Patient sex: M
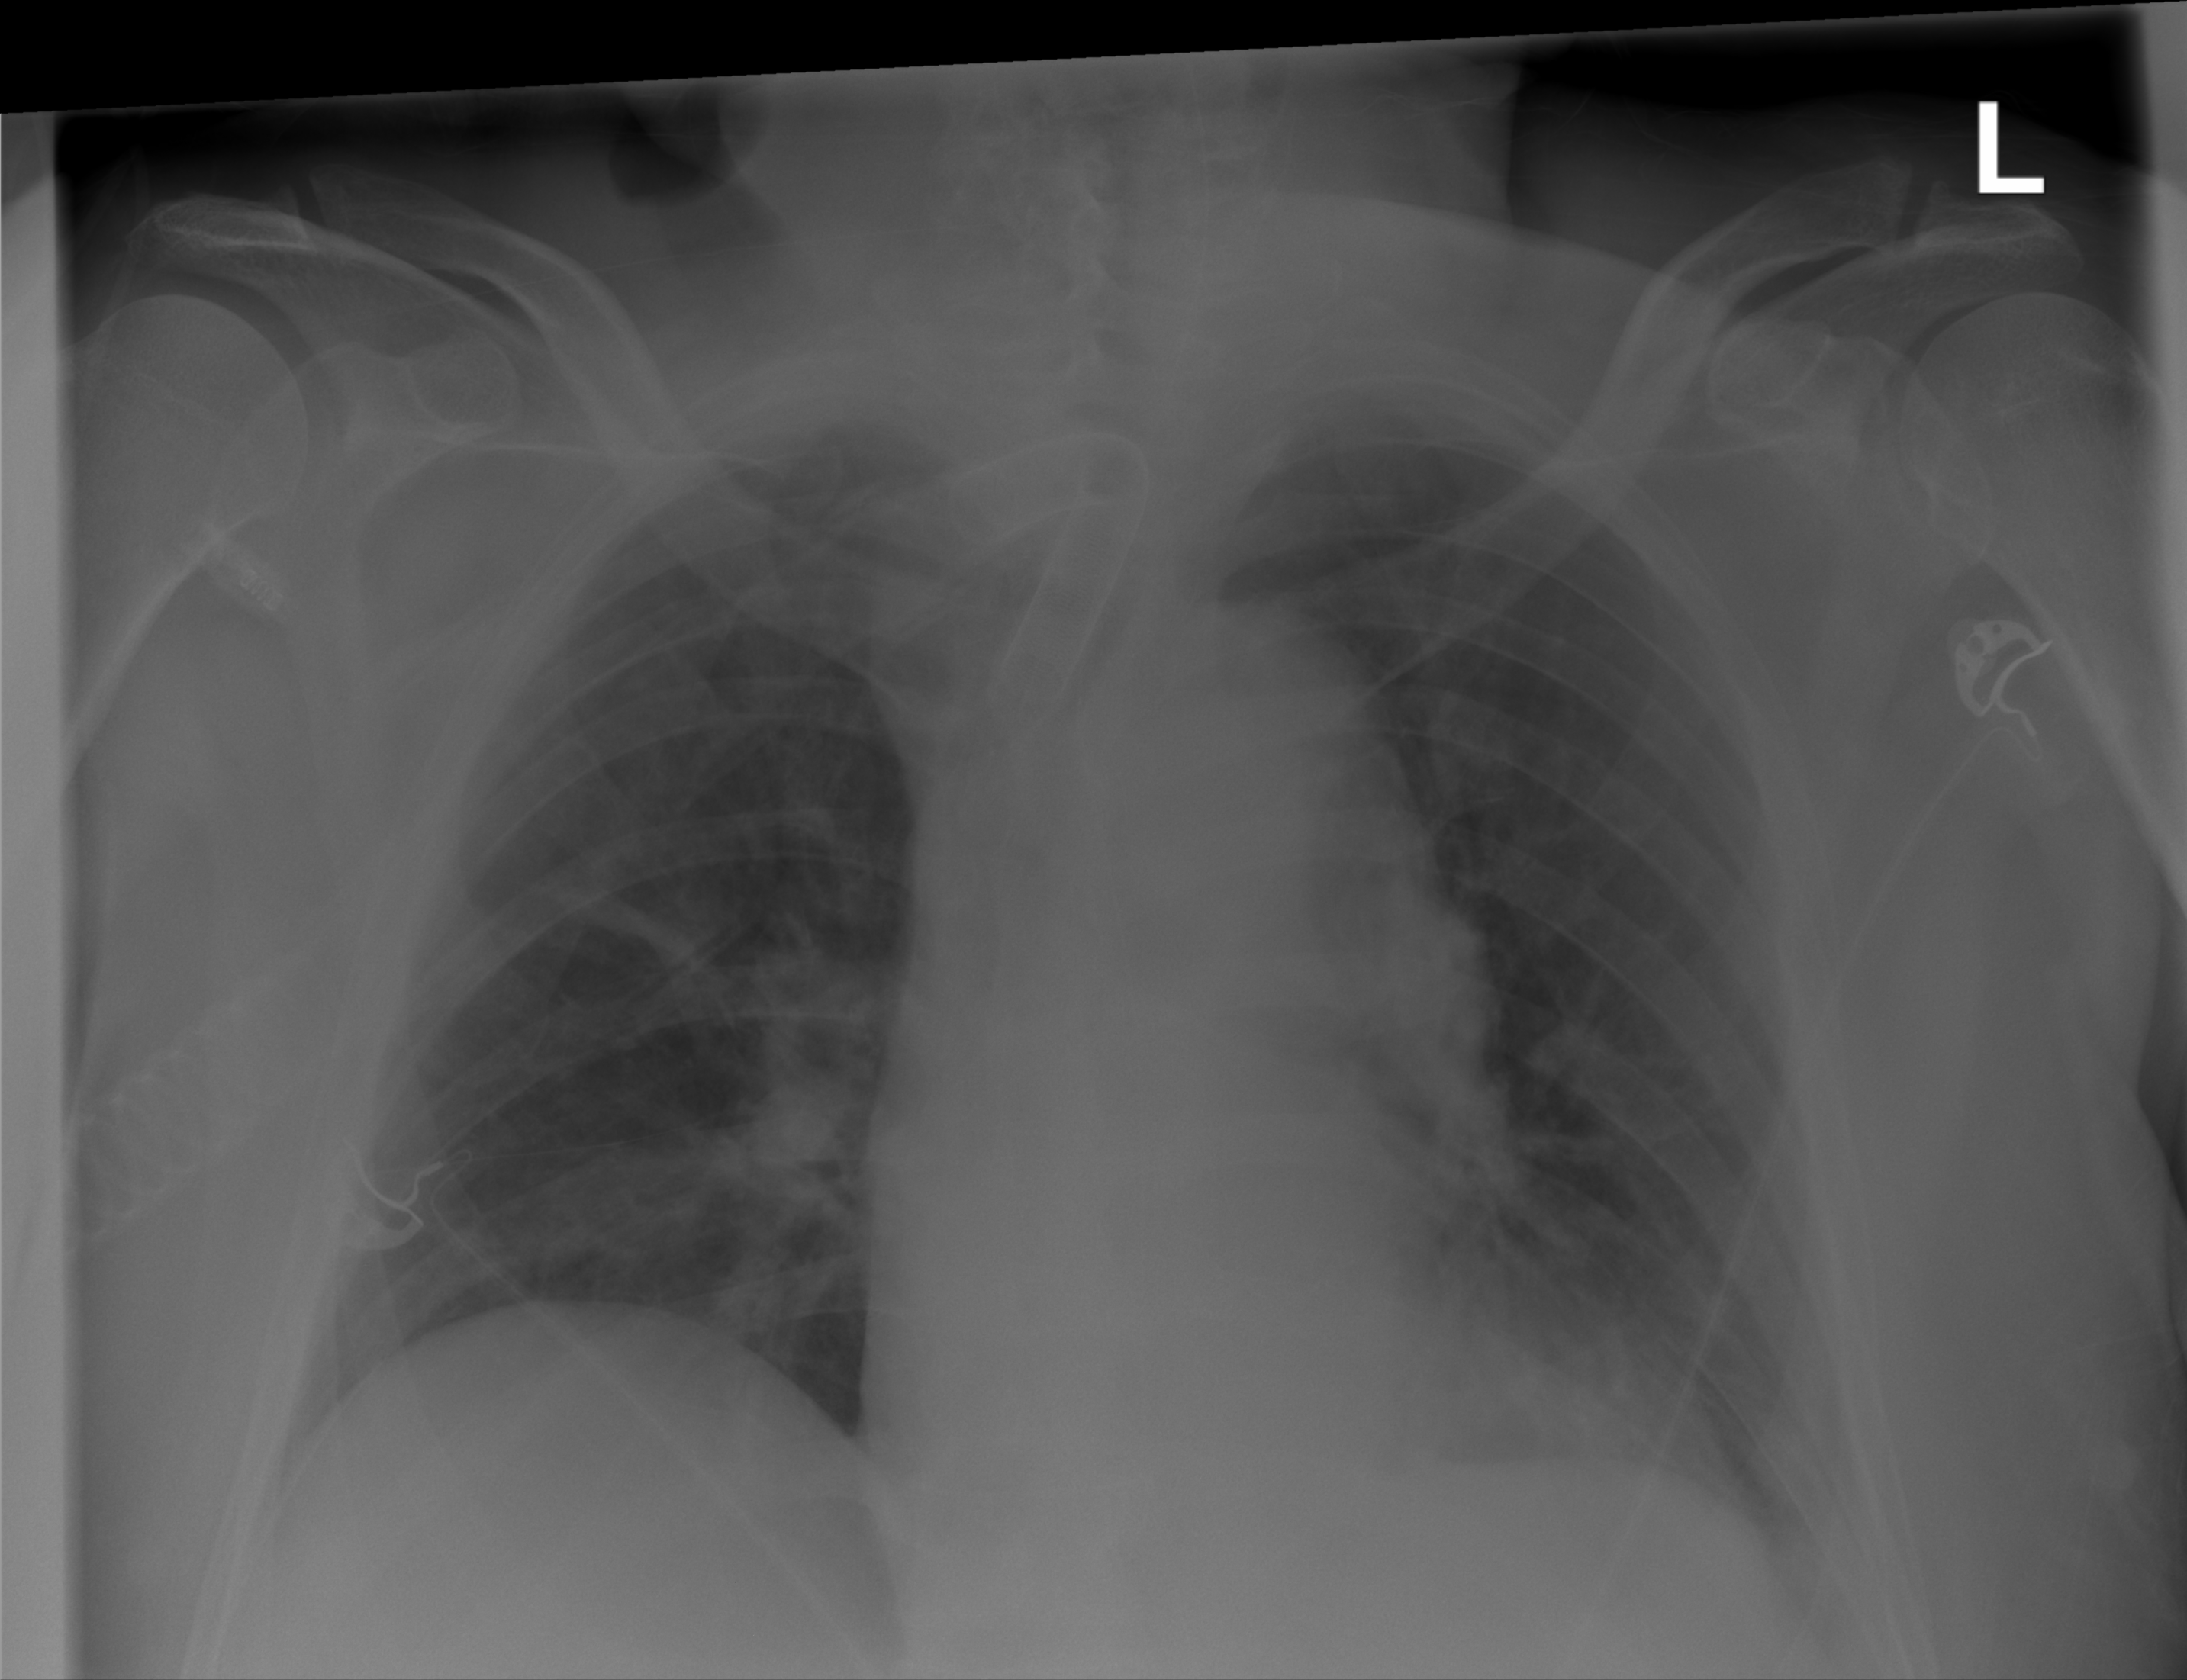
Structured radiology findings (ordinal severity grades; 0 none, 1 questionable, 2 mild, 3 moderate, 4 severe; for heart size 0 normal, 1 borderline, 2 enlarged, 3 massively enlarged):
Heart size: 0
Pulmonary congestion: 0
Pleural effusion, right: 0
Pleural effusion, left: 0
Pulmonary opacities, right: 0
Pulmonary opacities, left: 1
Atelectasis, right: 0
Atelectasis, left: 1